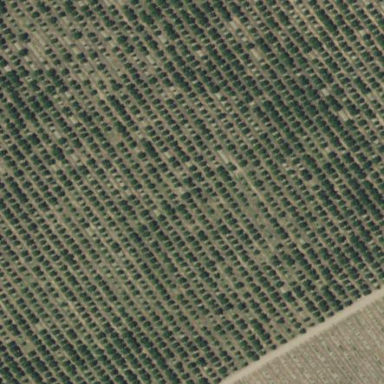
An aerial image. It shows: Orchard.